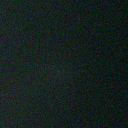
Screen state: off